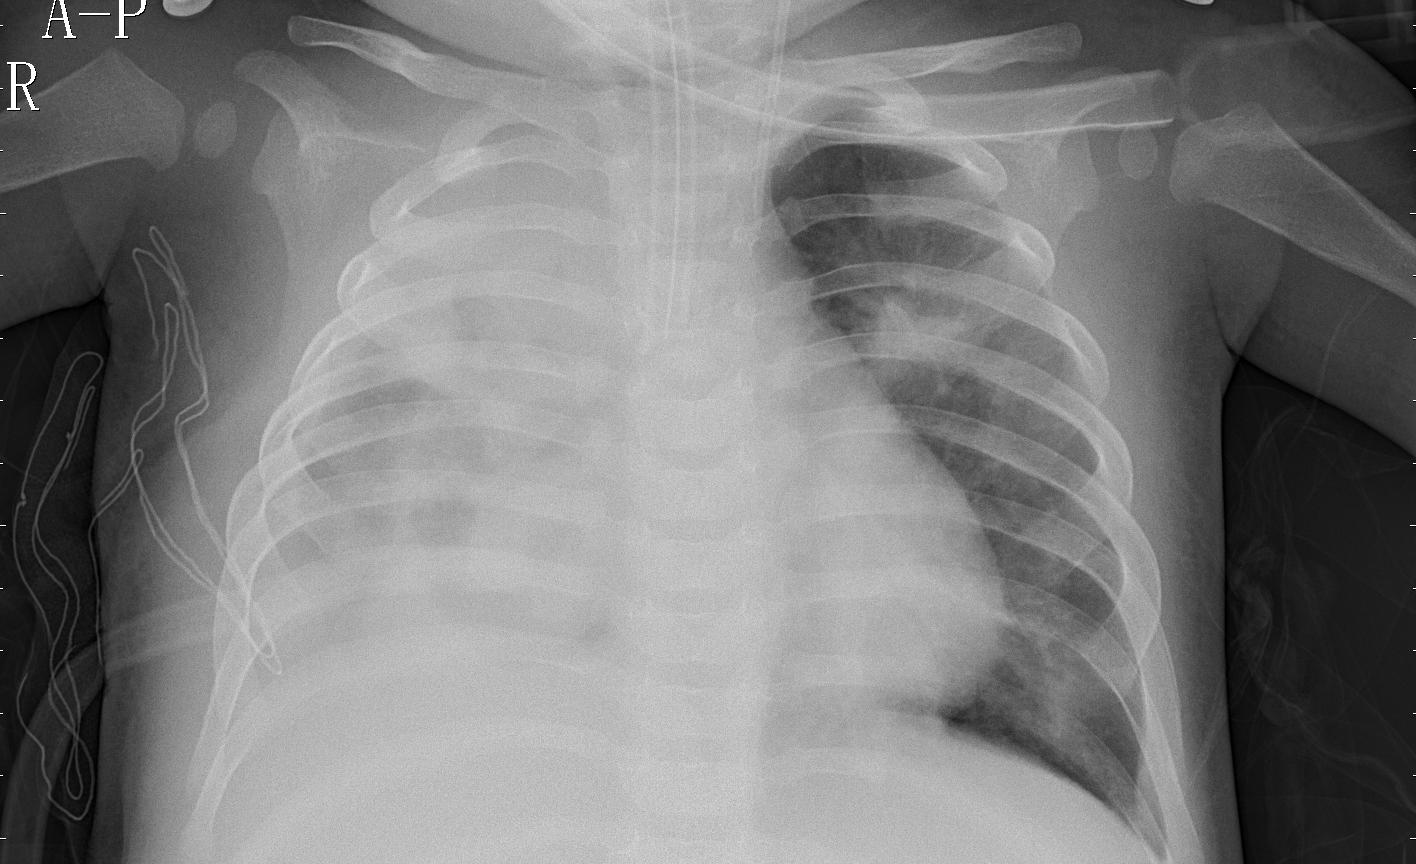
Diagnosis: PNEUMONIA